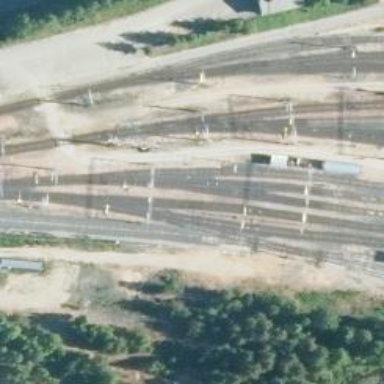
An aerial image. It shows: Rail siding with electrified contact lines for trains.